Question: I've recently updated my Internet Explorer version from 8 to 9. Now, I'm getting the following exception

This is kind of weird. Following are the re-producing steps.
1. Open a Silverlight application [Currently, using Silverlight 4].
2. Use Clean, Build and Run. [The above mentioned exception occurs]
3. Now, again hit refresh in browser. [The application loads and works correctly.]
This is same for both as well as .
Note: Once, you got it working after the second time refresh technique it won't occur until you Clean and Build the solution once again. Before, it shows this Internet cannot display the webpage "ieframe.dll error" is displayed in the Tab header of IE.
How to resolve this? or is it a known issue?
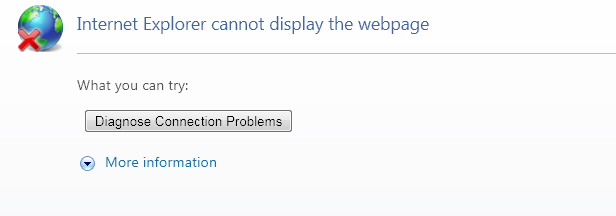
Answer: Yes, this IE9 Beta bug has been reported to Microsoft when debugging against the local VS Web Server. The IE team is investigating. Thanks!
(PS: Report IE9 bugs at <URL>